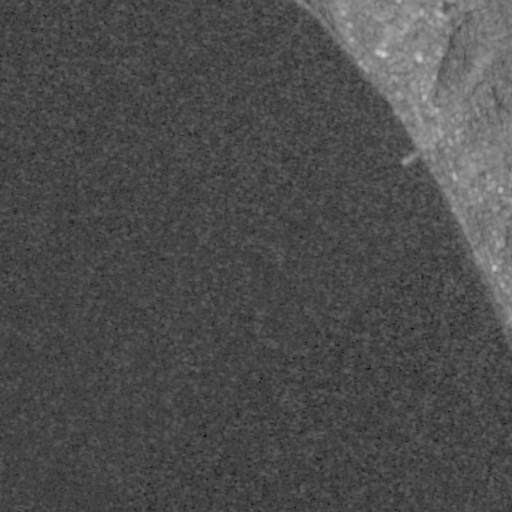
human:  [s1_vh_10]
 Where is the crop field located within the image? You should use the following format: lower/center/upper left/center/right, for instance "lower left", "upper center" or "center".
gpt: The crop field is located in the upper right of the image.
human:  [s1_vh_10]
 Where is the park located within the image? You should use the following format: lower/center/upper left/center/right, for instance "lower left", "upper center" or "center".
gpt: The park is located in the center right of the image.
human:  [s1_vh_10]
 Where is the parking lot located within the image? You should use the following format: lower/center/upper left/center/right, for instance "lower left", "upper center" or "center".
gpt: The parking lot is located in the upper right of the image.
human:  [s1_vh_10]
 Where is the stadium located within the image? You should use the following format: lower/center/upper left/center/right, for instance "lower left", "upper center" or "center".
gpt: The stadium is located in the upper right of the image.
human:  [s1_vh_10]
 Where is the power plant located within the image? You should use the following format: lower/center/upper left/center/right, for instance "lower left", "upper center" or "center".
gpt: There is no power plant in the image.

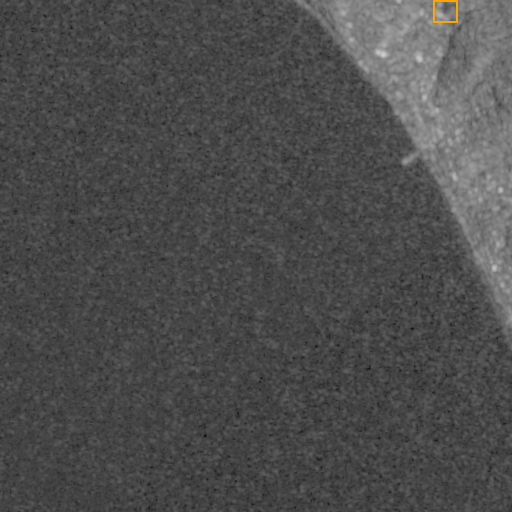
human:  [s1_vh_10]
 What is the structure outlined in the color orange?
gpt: The structure outlined in orange is a stadium.
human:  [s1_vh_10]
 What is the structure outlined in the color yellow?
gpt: There is no yellow outline.